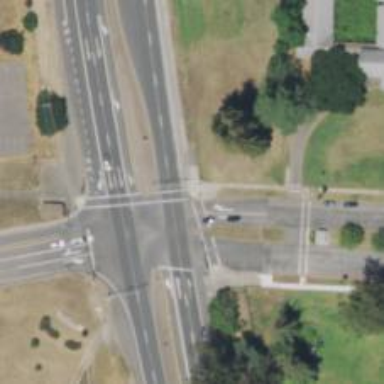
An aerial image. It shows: Uncontrolled footway crossing with line markings.